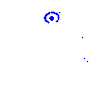
Particle: kaon